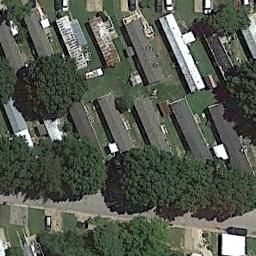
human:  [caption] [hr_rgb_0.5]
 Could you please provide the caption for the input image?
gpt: There are four rows of mobile homes and three paths .

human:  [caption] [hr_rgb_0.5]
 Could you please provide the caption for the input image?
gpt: There are many trees in the mobile home park .

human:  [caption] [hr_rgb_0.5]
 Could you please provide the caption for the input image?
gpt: The mobile home park is on the grass next to some trees .

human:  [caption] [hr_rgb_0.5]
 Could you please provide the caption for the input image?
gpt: The mobile home park has some neatly arranged mobile homes and trees on the grass and a road goes through the mobile home park .

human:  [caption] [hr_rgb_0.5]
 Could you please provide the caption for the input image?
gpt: There are some buildings and green trees in the mobile home park .